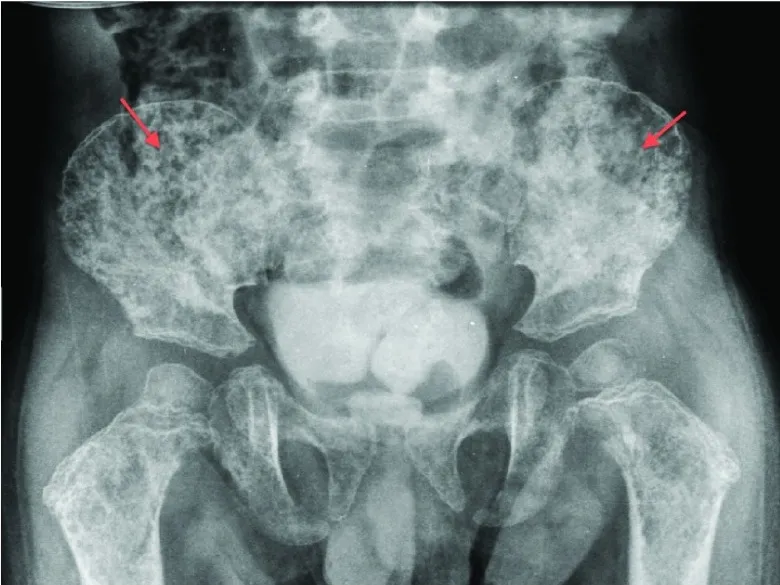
Pelvis X-ray showing osteolytic lesions secondary to bone resorption (red arrows).
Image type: radiology (x_ray)